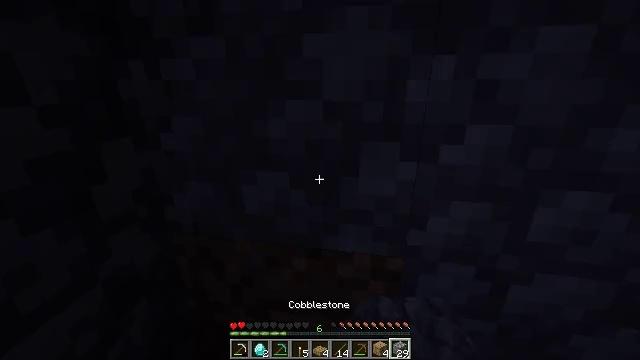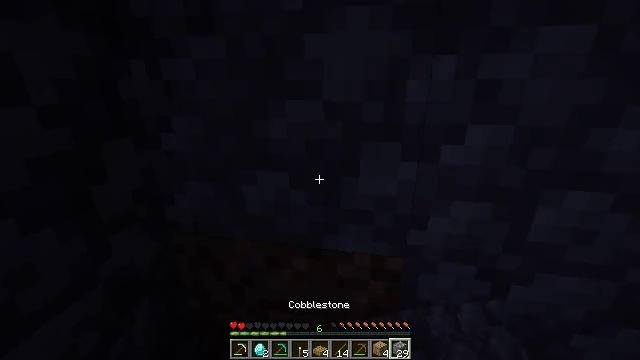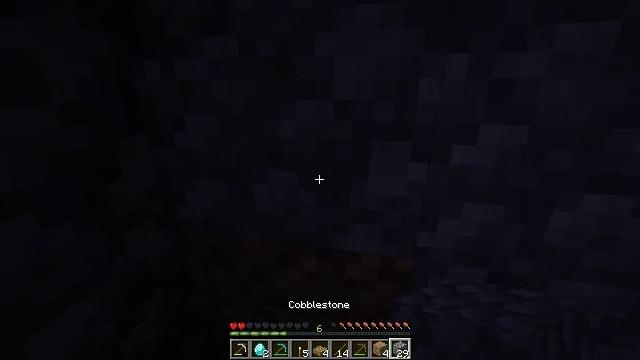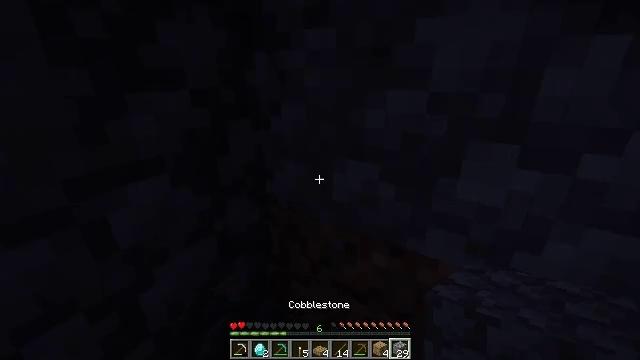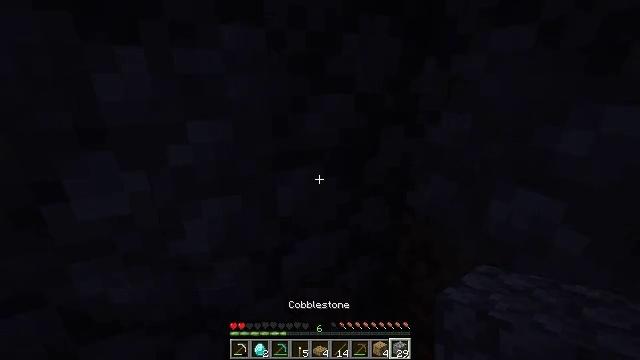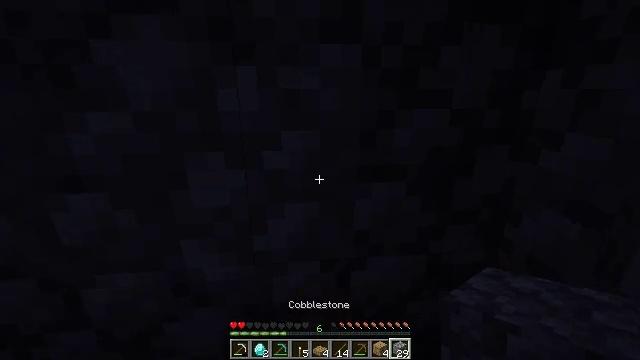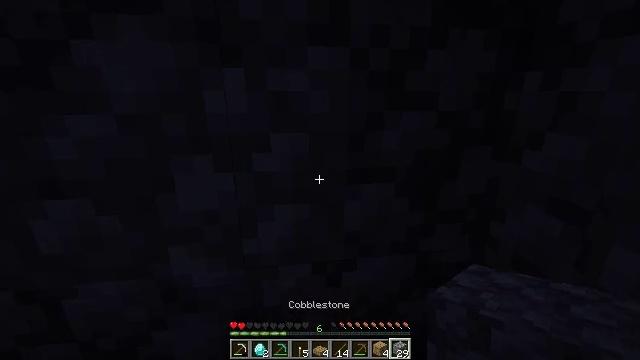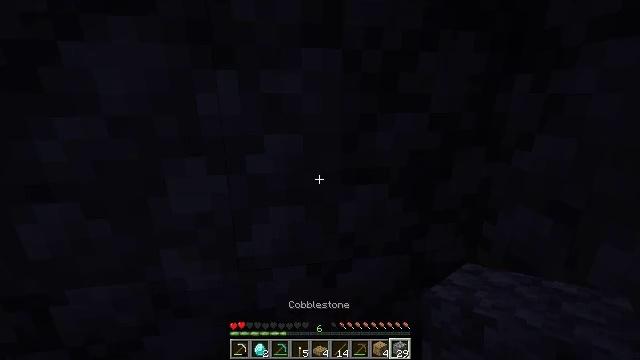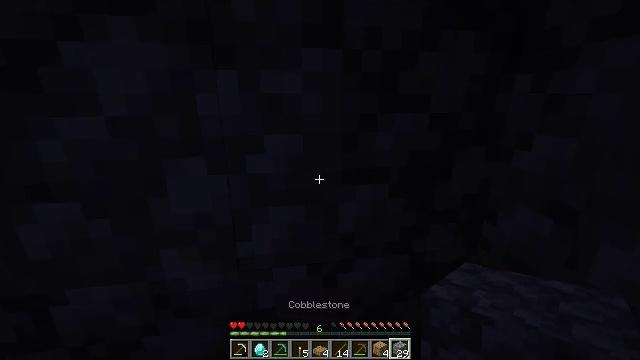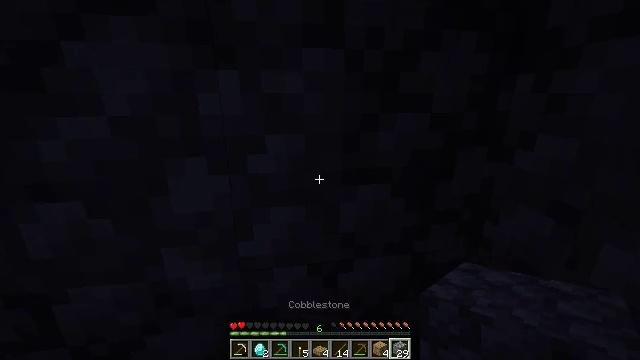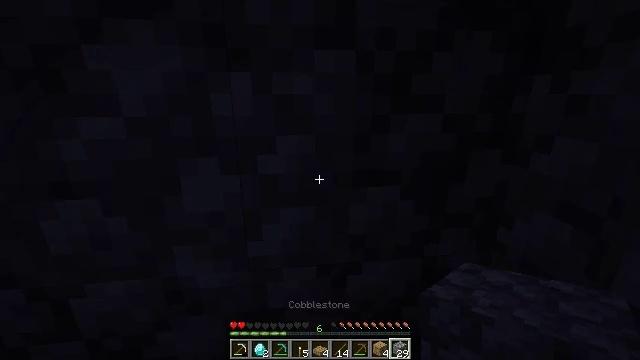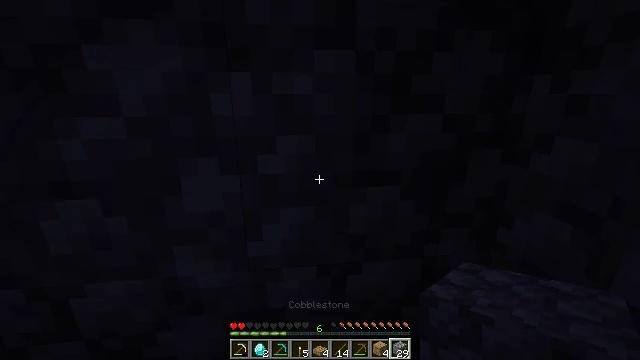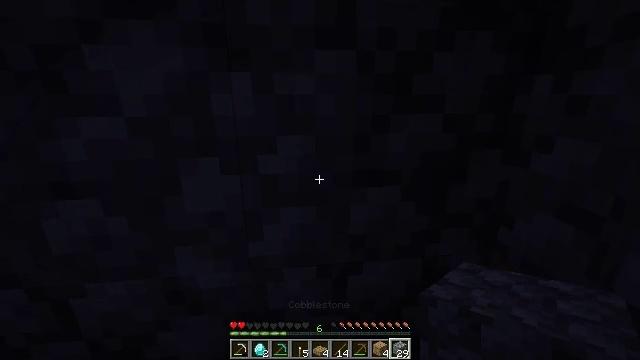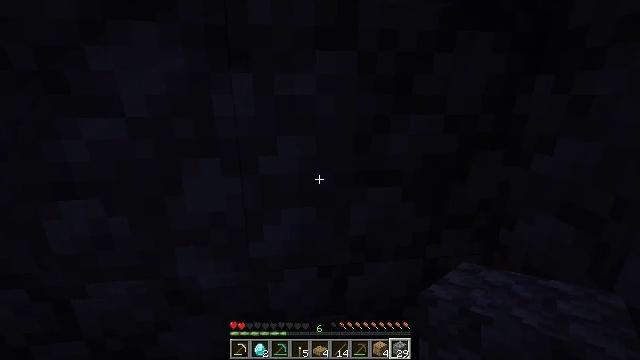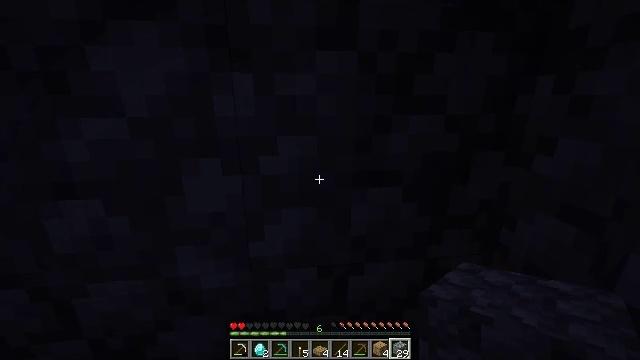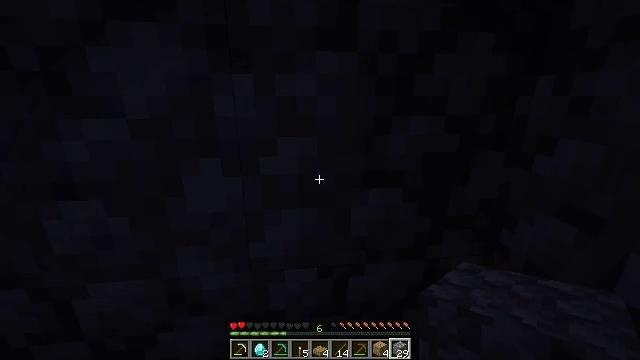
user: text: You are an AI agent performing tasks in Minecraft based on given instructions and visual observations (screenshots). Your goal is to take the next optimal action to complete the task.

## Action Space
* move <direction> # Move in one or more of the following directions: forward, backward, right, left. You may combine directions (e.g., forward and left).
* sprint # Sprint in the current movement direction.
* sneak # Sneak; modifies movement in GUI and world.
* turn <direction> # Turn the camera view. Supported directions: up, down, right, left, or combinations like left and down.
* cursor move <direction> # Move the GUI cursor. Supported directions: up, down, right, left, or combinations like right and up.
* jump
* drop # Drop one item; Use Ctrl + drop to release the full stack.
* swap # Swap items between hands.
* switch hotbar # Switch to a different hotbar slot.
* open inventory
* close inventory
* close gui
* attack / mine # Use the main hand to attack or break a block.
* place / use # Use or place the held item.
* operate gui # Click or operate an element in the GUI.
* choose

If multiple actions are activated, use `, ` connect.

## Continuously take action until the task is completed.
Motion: motion action
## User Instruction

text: Mine cobblestone to craft tools and furnaces.
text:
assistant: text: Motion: no_op
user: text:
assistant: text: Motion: turn left
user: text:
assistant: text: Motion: turn left and down
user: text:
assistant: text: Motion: turn left and up
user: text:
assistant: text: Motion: turn left and up
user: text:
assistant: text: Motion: turn right
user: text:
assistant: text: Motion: turn right
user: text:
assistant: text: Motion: no_op
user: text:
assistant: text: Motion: no_op
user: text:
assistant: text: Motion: turn left
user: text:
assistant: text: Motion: no_op
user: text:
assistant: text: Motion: no_op
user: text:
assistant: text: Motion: no_op
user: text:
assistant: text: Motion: no_op
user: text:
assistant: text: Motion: no_op
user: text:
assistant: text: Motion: no_op
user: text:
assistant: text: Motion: no_op
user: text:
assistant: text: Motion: no_op
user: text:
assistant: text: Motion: no_op
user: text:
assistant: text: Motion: no_op
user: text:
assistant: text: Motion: no_op
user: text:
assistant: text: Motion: no_op
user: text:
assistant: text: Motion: no_op
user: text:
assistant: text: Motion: no_op
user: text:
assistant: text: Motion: no_op
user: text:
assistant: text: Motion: no_op
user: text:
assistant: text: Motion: no_op
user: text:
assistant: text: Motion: no_op
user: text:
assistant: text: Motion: no_op
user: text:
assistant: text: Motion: no_op